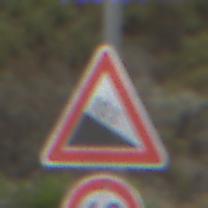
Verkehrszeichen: Gefaelle10
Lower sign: Geschwindigkeit40
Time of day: Midday
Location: Outdoor (Nature)
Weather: Overcast
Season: NotSpecified
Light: Natural